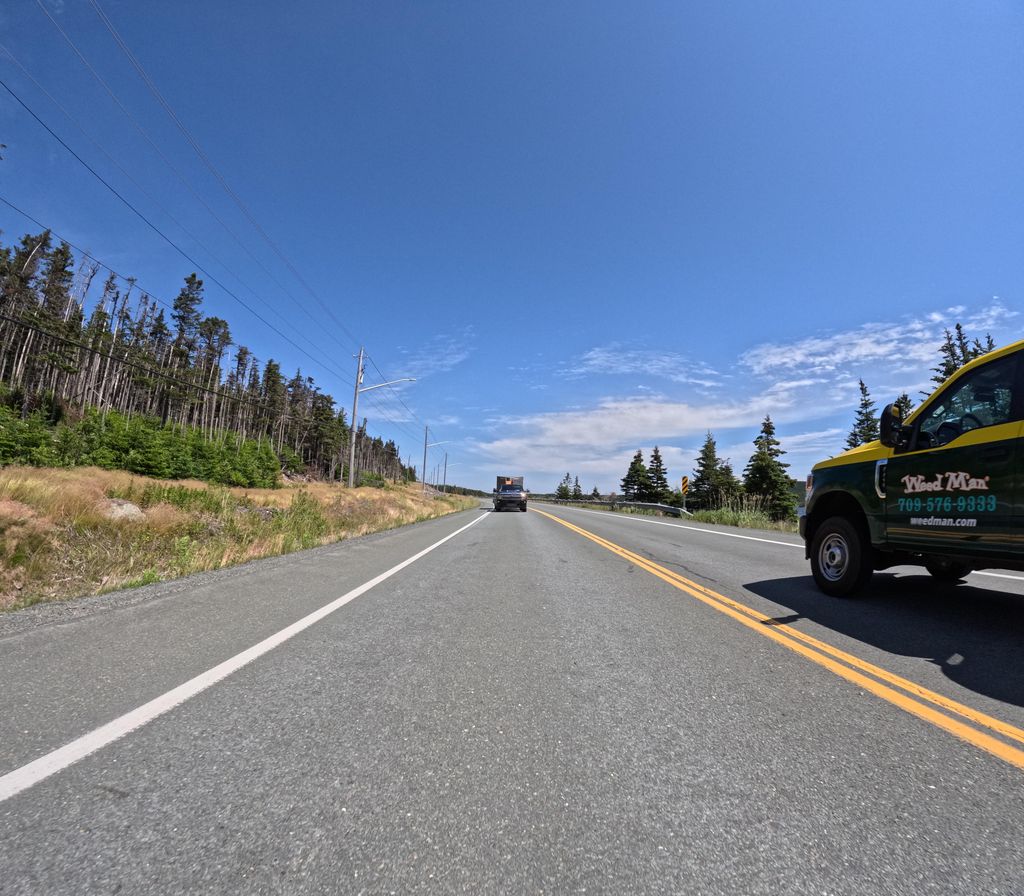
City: st_johns